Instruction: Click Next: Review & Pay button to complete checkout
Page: extras
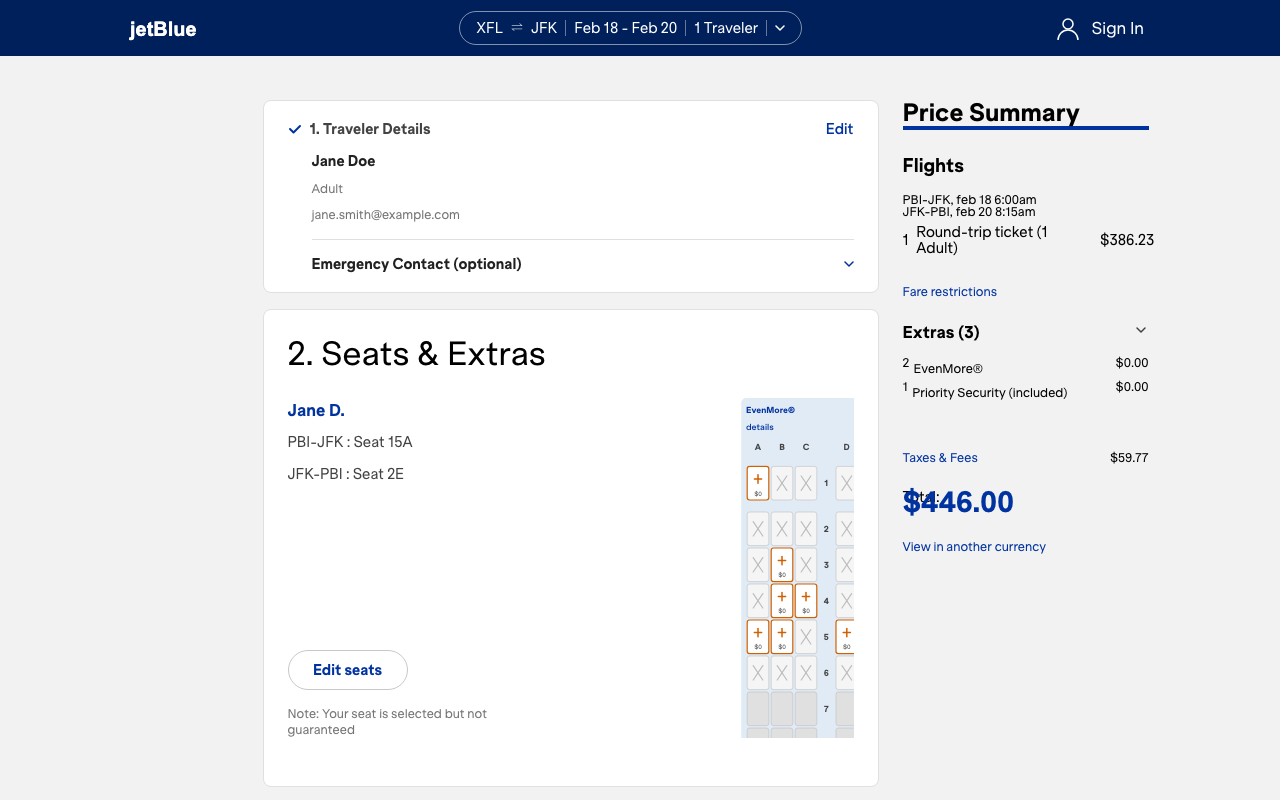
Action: click